Question: I've read tons of articles about this error.. also trying to set the folder's permission to the lowest:

But I still getting the error: Access to the path '\servername\shareFolder$
olderNameWeWantToCreate' is denied.
I am trying to check whether a directory exists and try to create a directory if not using the below code:
'''
string Folderpath = @"\servername\shareFolder$
olderNameWeWantToCreate";
if (!Directory.Exists(FolderPath))
Directory.CreateDirectory(FolderPath);
'''
The above code works well on local, but the error comes out when put on to the server.
Is there anything I did wrong??
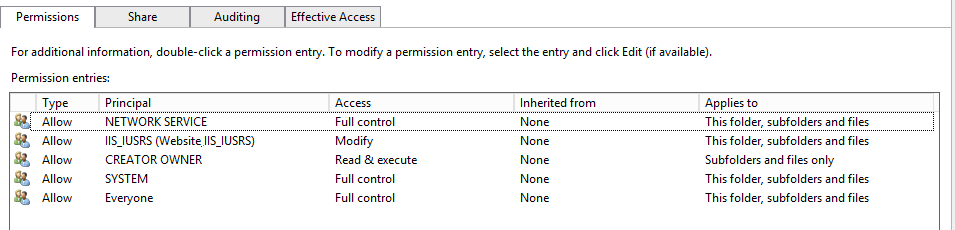
Answer: You have to impersonate identity for user
<URL>